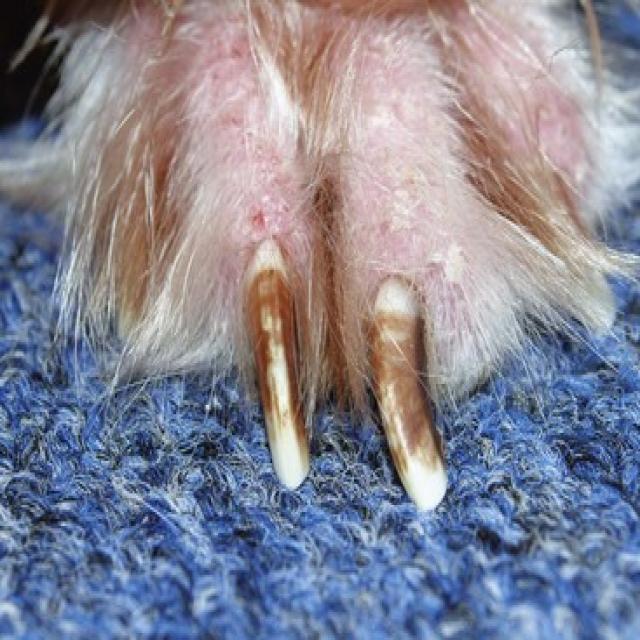
Canine fungal skin infection — characterized by alopecia, scaling, crusting, and circular lesions. Common agents include Malassezia and Candida species.